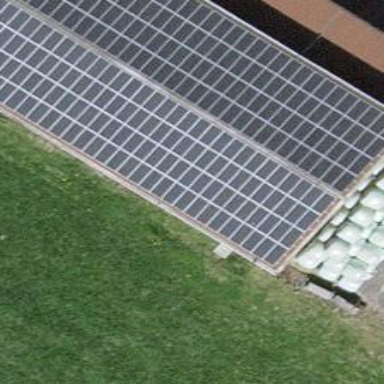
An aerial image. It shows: Solar power generator with photovoltaic panels.